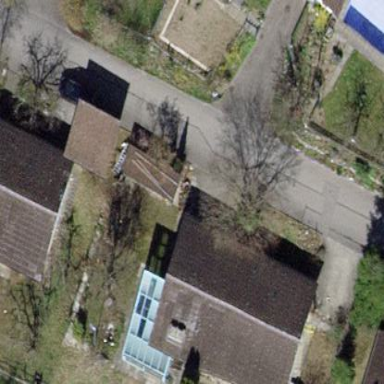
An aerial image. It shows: Gabled roof house.